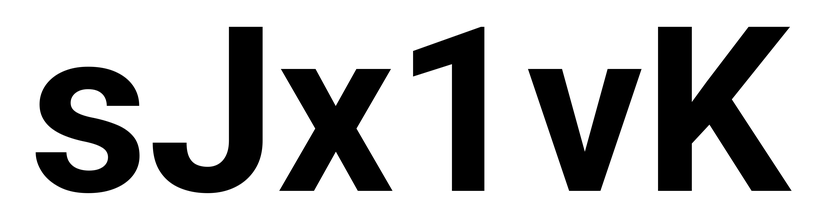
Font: Roboto_Bold